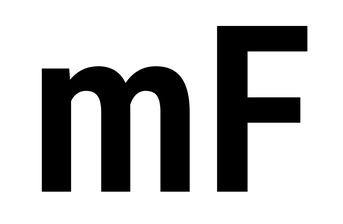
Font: Roboto_Condensed_SemiBold